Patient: sex F, age 56
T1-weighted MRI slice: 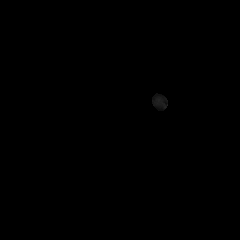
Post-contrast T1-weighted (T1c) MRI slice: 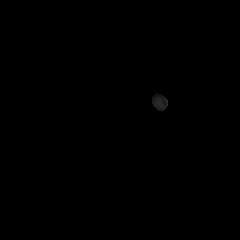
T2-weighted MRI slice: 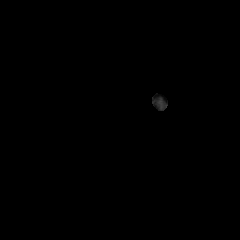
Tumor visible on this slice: no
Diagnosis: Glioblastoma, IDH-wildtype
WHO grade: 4